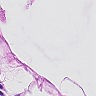
Metastatic tissue present: no